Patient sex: M
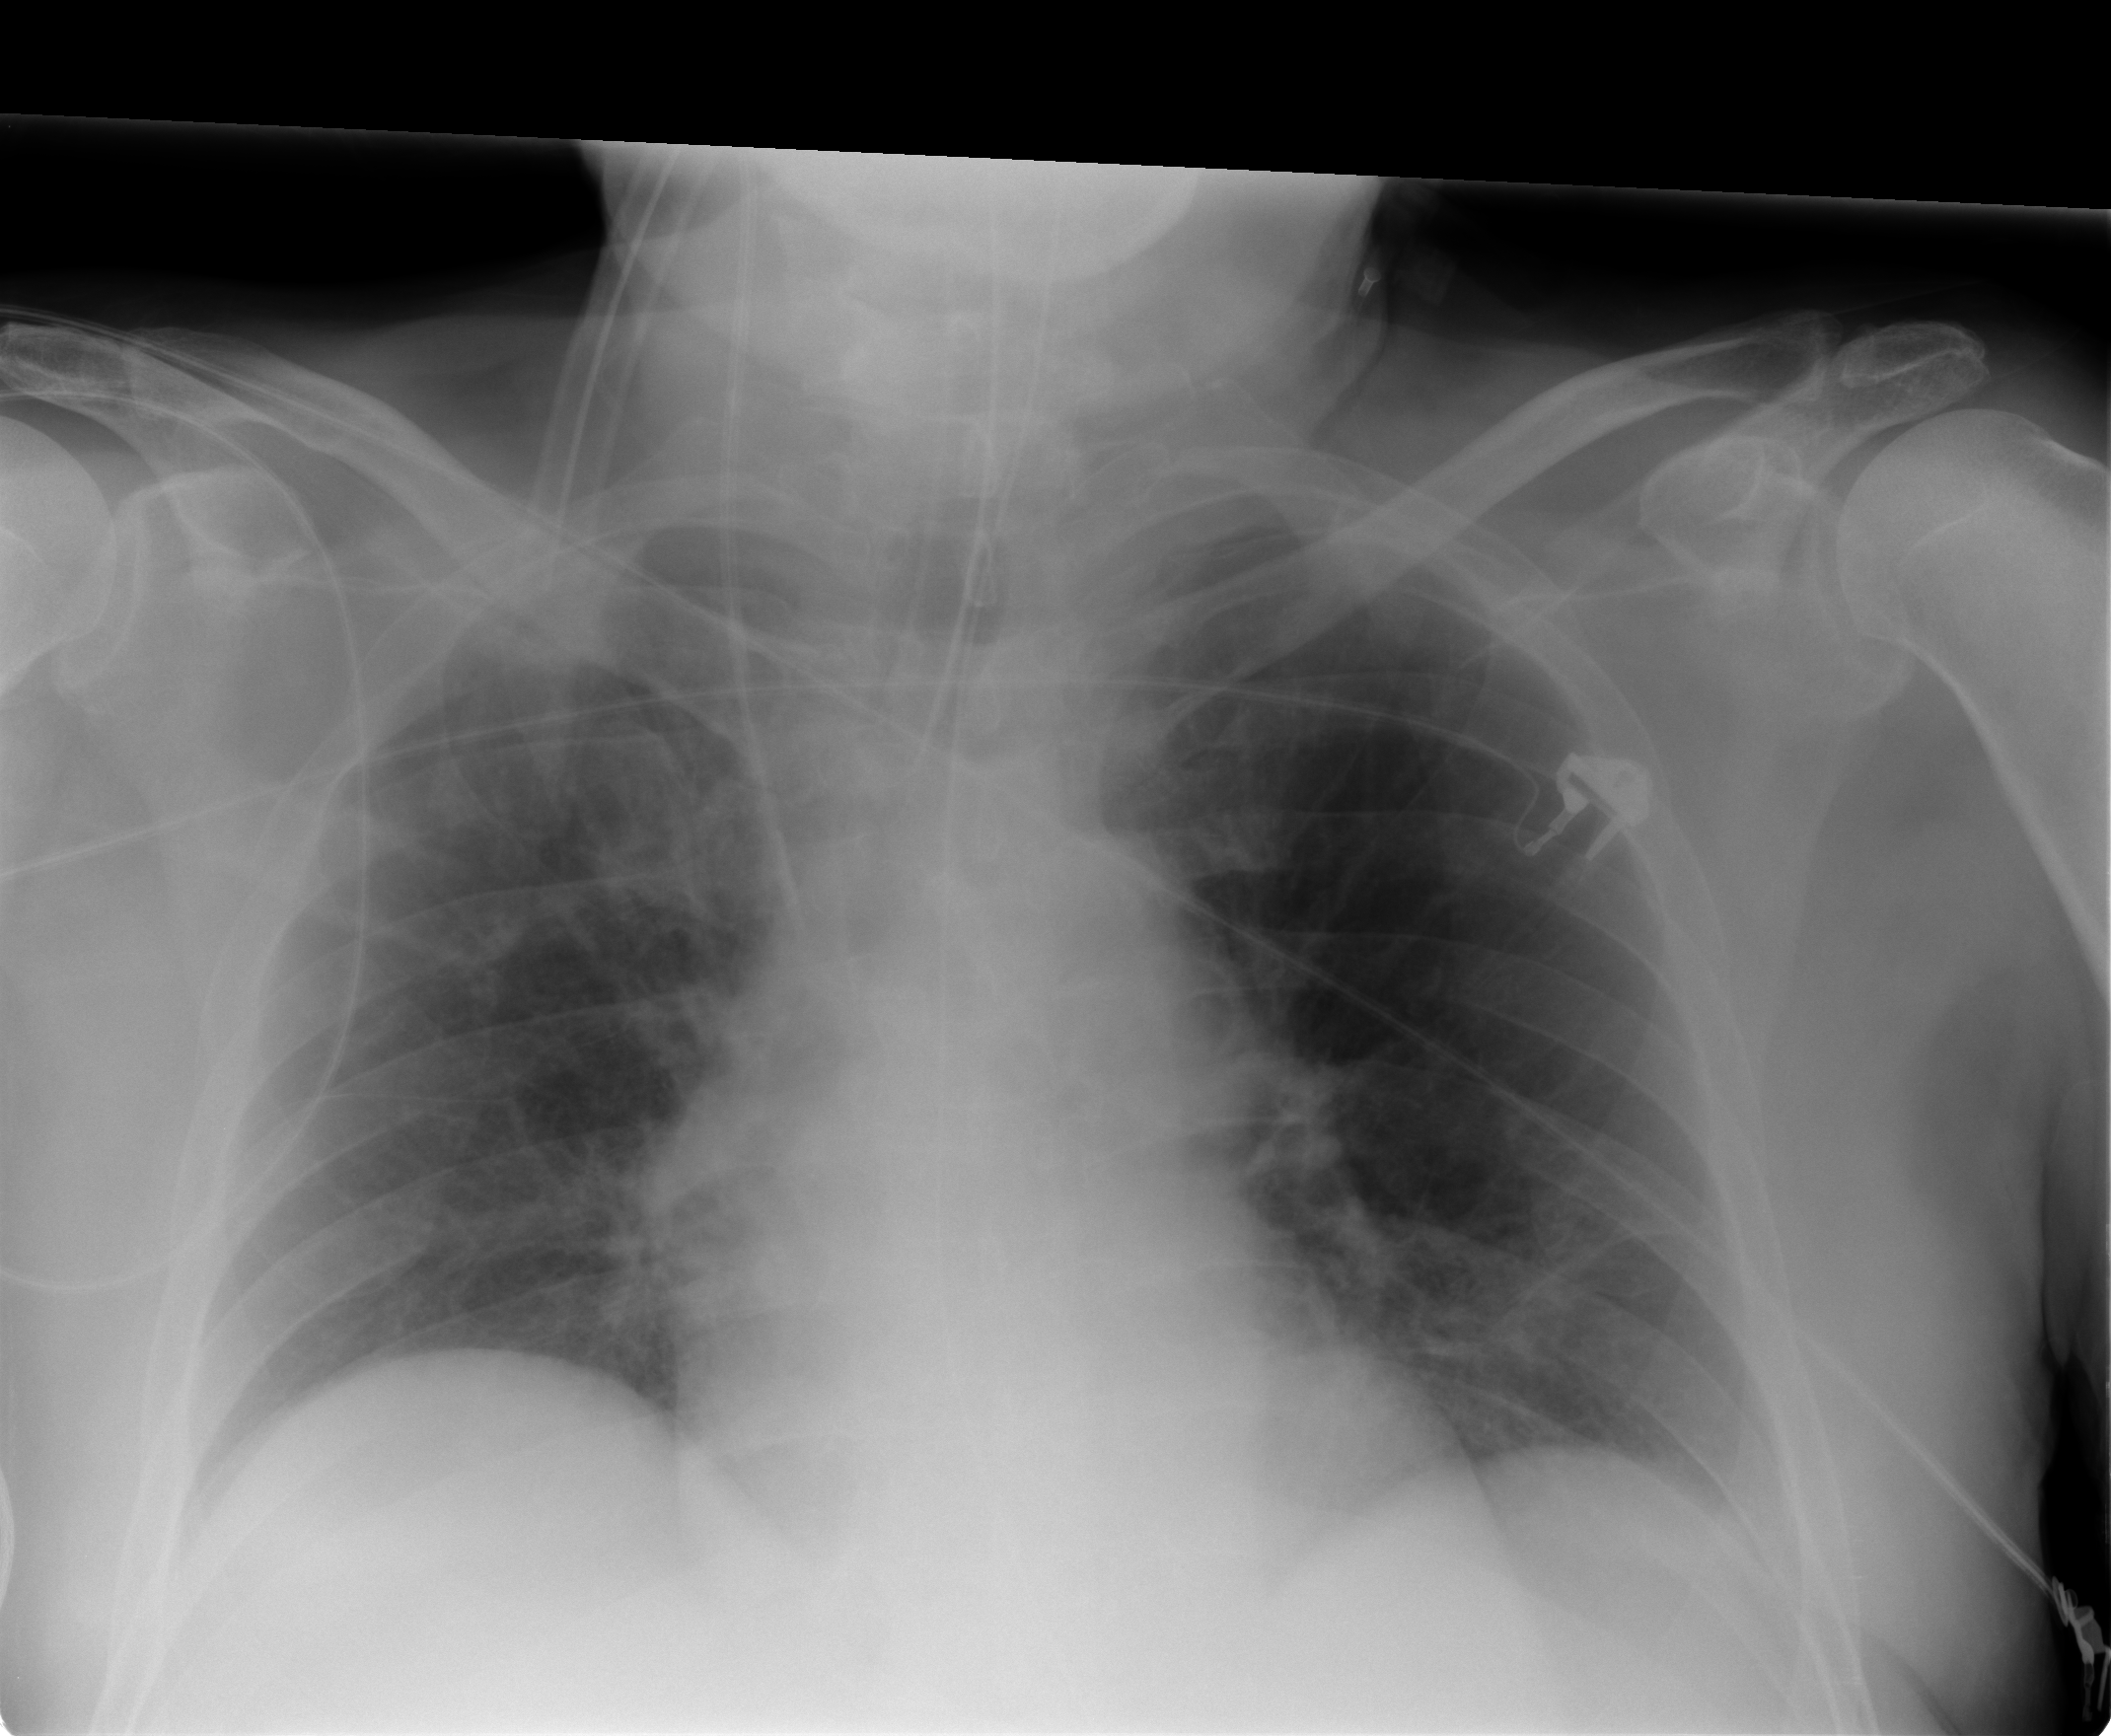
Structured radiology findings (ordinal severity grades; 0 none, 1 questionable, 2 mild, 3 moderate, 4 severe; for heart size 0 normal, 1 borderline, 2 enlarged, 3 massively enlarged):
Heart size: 0
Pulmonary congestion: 1
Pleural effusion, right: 0
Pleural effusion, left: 1
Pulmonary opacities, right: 0
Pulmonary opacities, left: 0
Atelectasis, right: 0
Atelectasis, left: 0